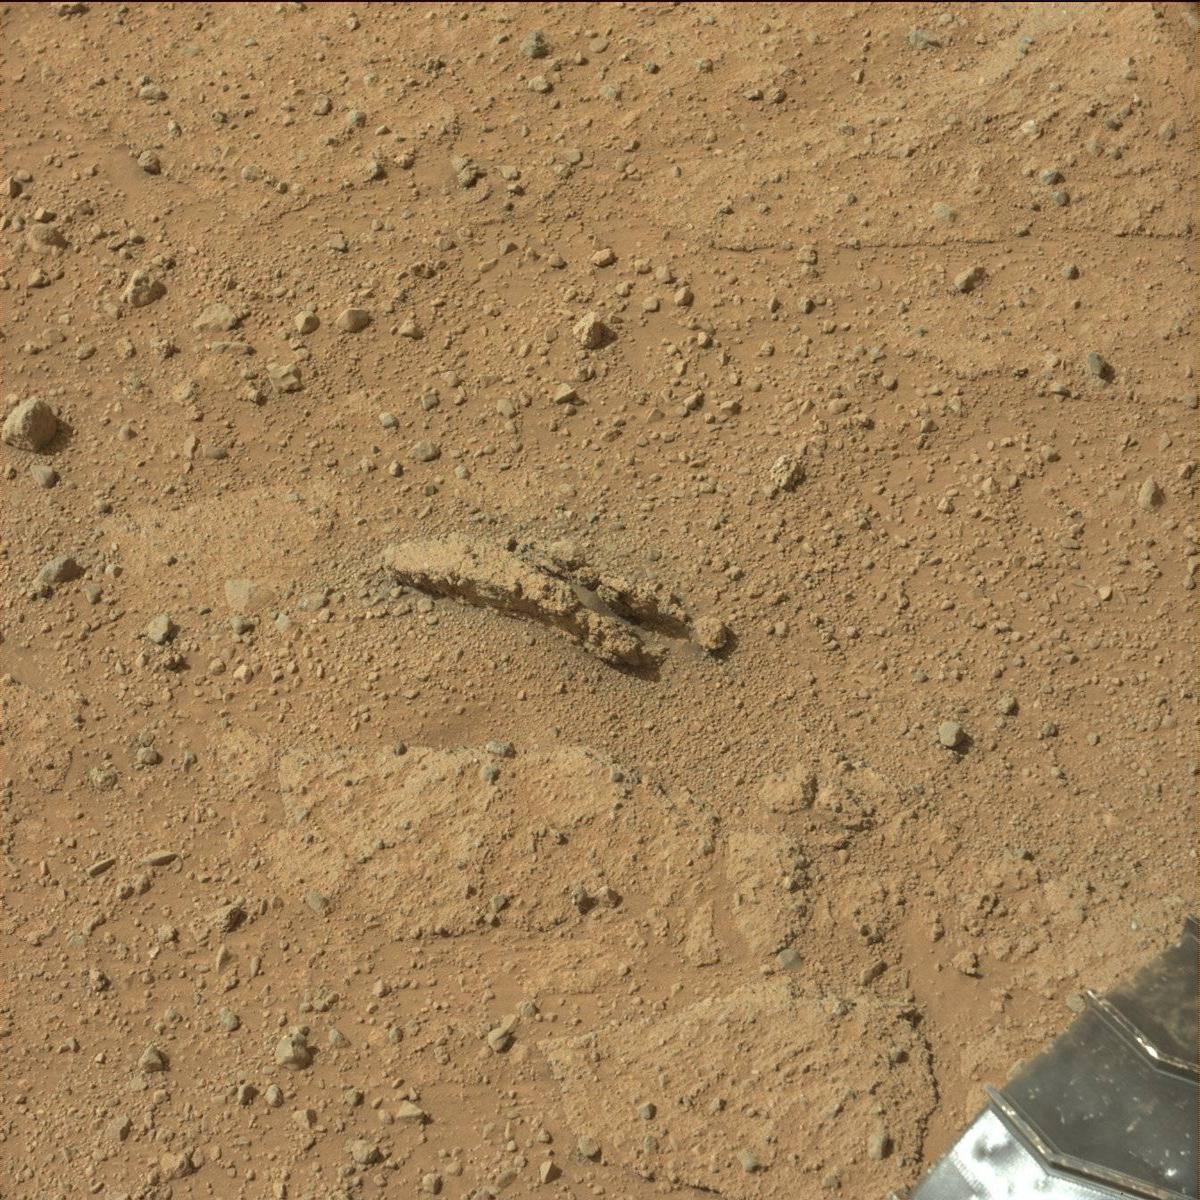
Terrain classes present: Bedrock, Rock, Rover, Sand / Soil